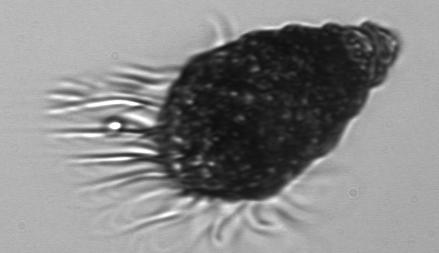
Label: Laboea_strobila